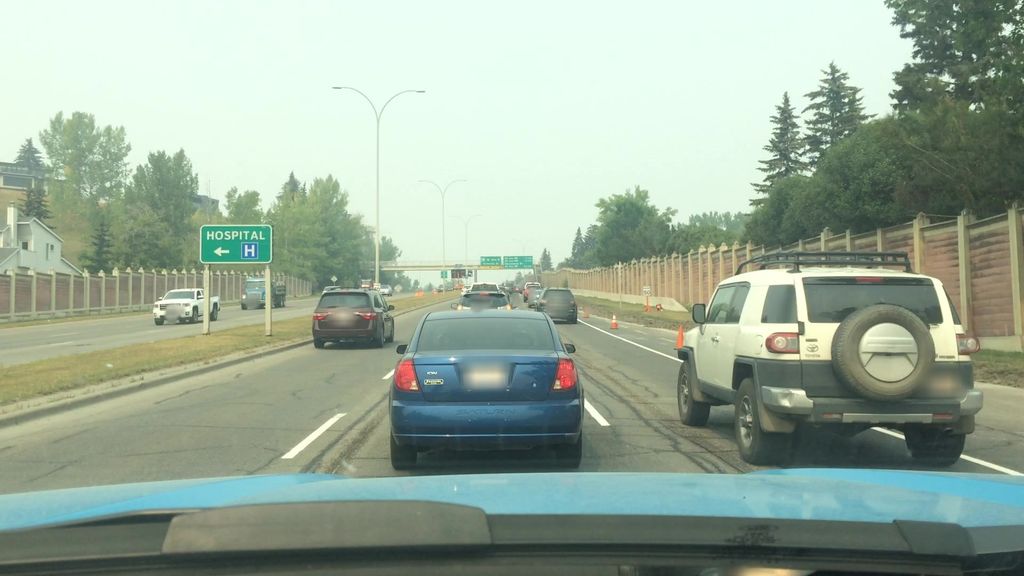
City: calgary